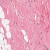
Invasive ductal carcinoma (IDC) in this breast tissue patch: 0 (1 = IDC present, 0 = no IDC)